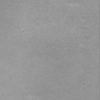
Label: dusty